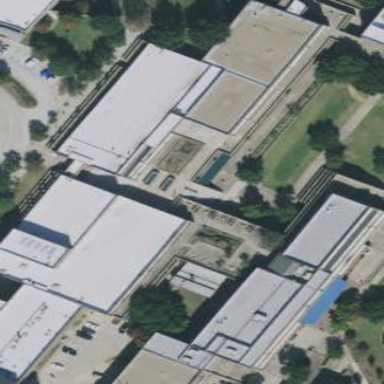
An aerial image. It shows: College building.